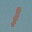
Label: 1